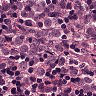
Metastatic tissue present: yes